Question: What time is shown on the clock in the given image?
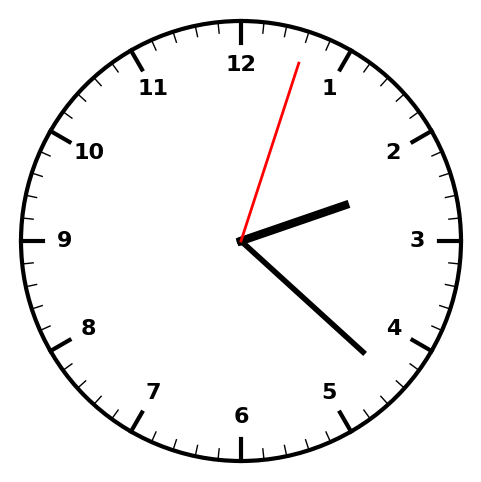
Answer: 02:22:03